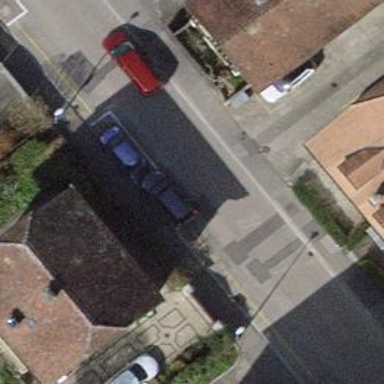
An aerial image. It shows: Road with sidewalk available for pedestrians.